Interaction volume radius: 5 \u00c5
Interaction volume height: 15 \u00c5
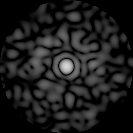
Disorder parameter: 0.8387